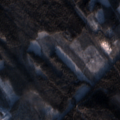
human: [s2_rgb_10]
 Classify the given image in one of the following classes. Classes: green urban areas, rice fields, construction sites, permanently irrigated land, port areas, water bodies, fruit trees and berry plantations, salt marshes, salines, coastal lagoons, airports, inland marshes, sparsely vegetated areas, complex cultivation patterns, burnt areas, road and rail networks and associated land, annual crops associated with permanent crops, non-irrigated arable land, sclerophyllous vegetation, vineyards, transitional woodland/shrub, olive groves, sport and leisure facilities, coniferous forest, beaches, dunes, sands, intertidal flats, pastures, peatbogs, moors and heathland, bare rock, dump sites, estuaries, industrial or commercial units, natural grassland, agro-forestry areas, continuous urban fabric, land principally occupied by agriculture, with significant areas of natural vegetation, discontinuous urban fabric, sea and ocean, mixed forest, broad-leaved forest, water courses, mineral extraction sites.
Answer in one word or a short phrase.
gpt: broad-leaved forest, coniferous forest, mixed forest, transitional woodland/shrub